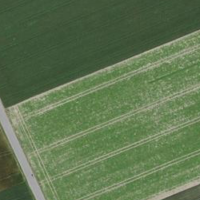
EUNIS habitat code: 52
Species observed at this site:
Milvus milvus